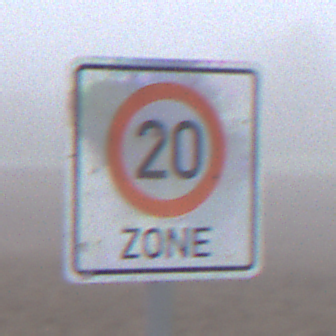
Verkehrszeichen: BeginnZone20
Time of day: MorningAfternoon
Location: Outdoor (RoadRail)
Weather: Overcast
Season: NotSpecified
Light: Natural